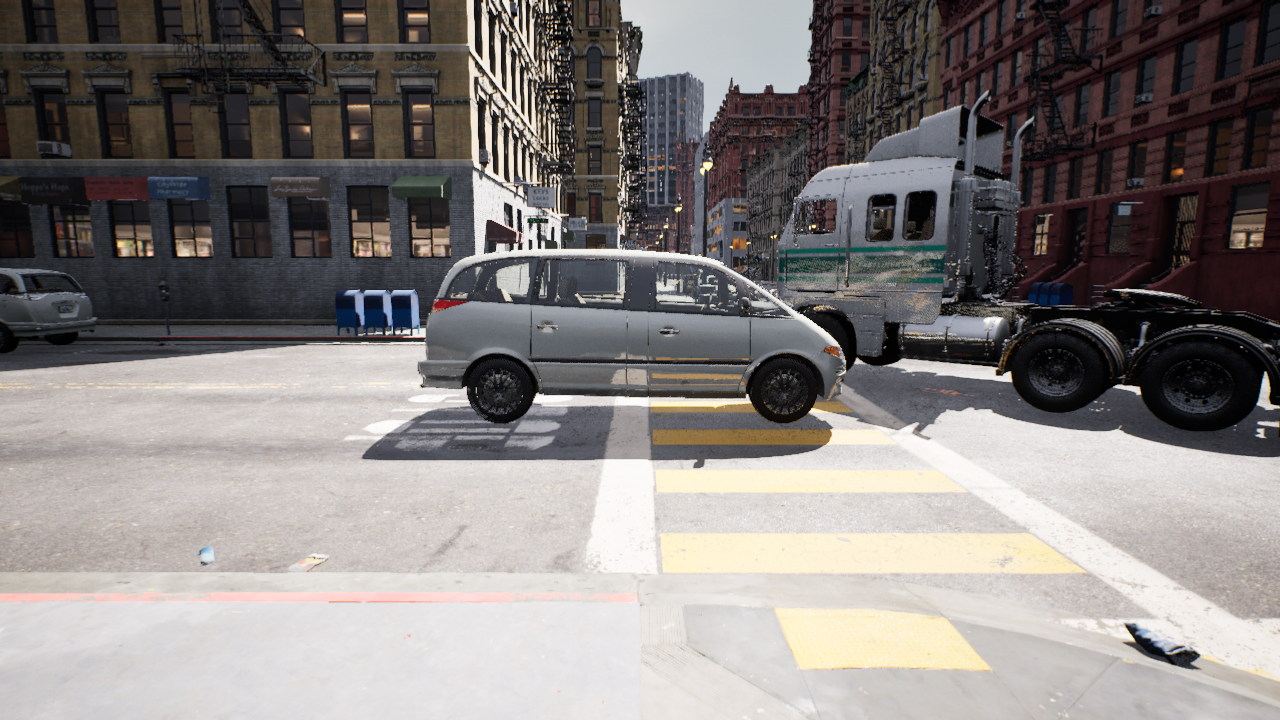
Venue: residential
Lighting: clear day
Vehicle rig: minivan